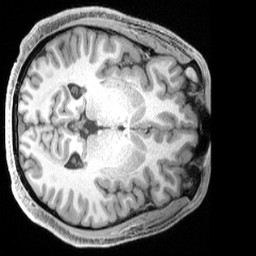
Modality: T1w
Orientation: axial
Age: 28
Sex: male
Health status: ill
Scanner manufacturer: siemens
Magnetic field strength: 3 T
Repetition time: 2.4 s
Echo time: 0.00222 s